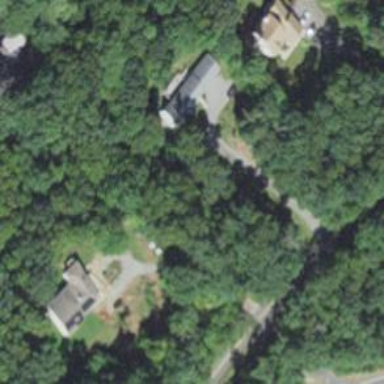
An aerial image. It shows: Residential driveway used as service road.